Interaction volume radius: 10 \u00c5
Interaction volume height: 50 \u00c5
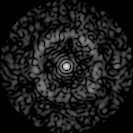
Disorder parameter: 0.7637